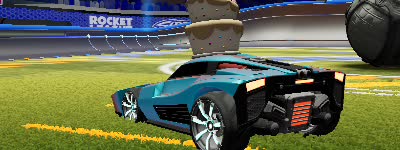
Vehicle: breakout